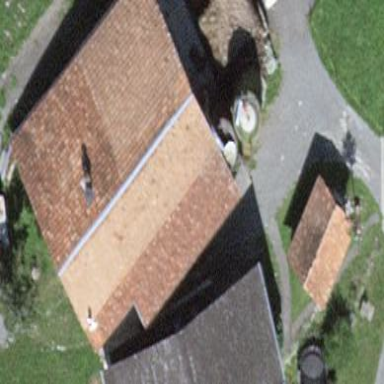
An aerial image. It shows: Rural barn.